Field crop: maize
Growth stage: 2
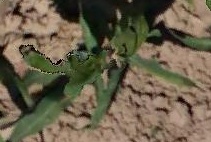
Species: maize